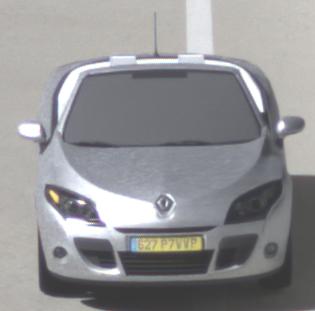
Make: Renault
Model: Mégane Coupé-Cabriolet 1.6 16V 110
Detailed model: Mégane (III) Coupé-Cabriolet
Model produced from: 2010/06
Model produced until: 2013/03
Doors: 2
Color: white
Road condition: dry road
Daytime: morning or afternoon
Contrast: high contrast